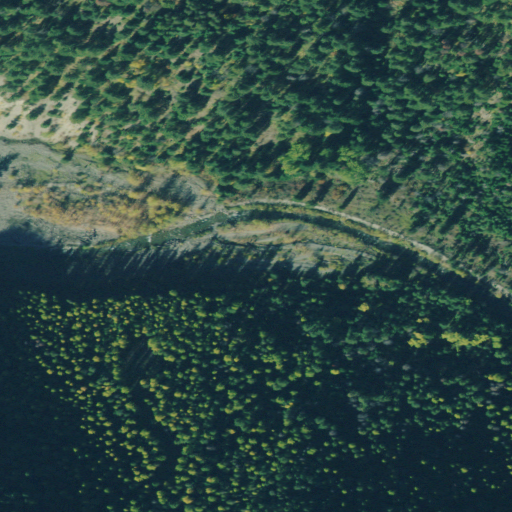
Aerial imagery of valley in Montana named Miners Gulch containing evergreen forest, shrub, and grassland